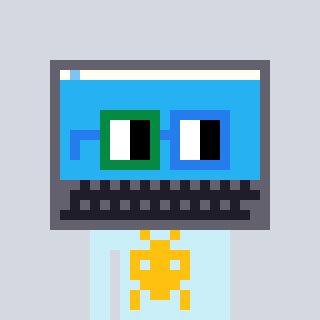
a pixel art character with square green and blue glasses, a laptop-shaped head and a cold-colored body on a cool background